高一 · 立体几何学
一个圆台的母线长等于上、下底面半径和的一半, 且侧面积是 $32 \pi$, 则母线长为 ( )
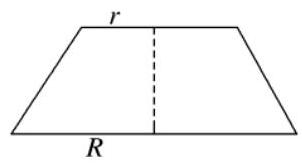
2
B. $2 \sqrt{2}$
C. 4
D. 8
答案: C
解析: 圆台的轴截面如图所示,

由题意知, $l=\frac{1}{2}(r+R)$,
$S_{\text {圆合侧 }}=\pi(r+R) \cdot l=\pi \cdot 2 l \cdot l=32 \pi$,

$\therefore l=4$.